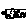
Label: car